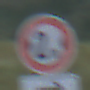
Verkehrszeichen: TatsaechlicheBreite2
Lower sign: RichtungsangabeDurchPfeile5
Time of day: Night
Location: Outdoor (Nature)
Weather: PartlyCloudy
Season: NotSpecified
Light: Natural